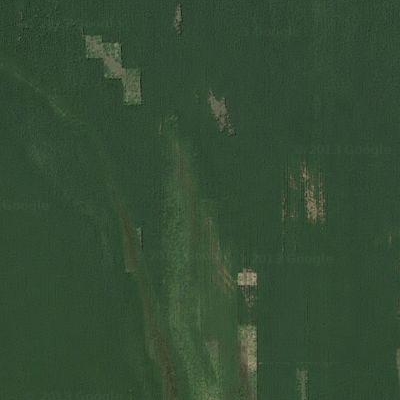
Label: Field